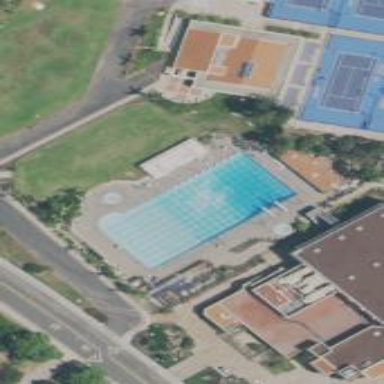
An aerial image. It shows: Swimming pool located in leisure land.